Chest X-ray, AP view. Patient: 54 years old, sex M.
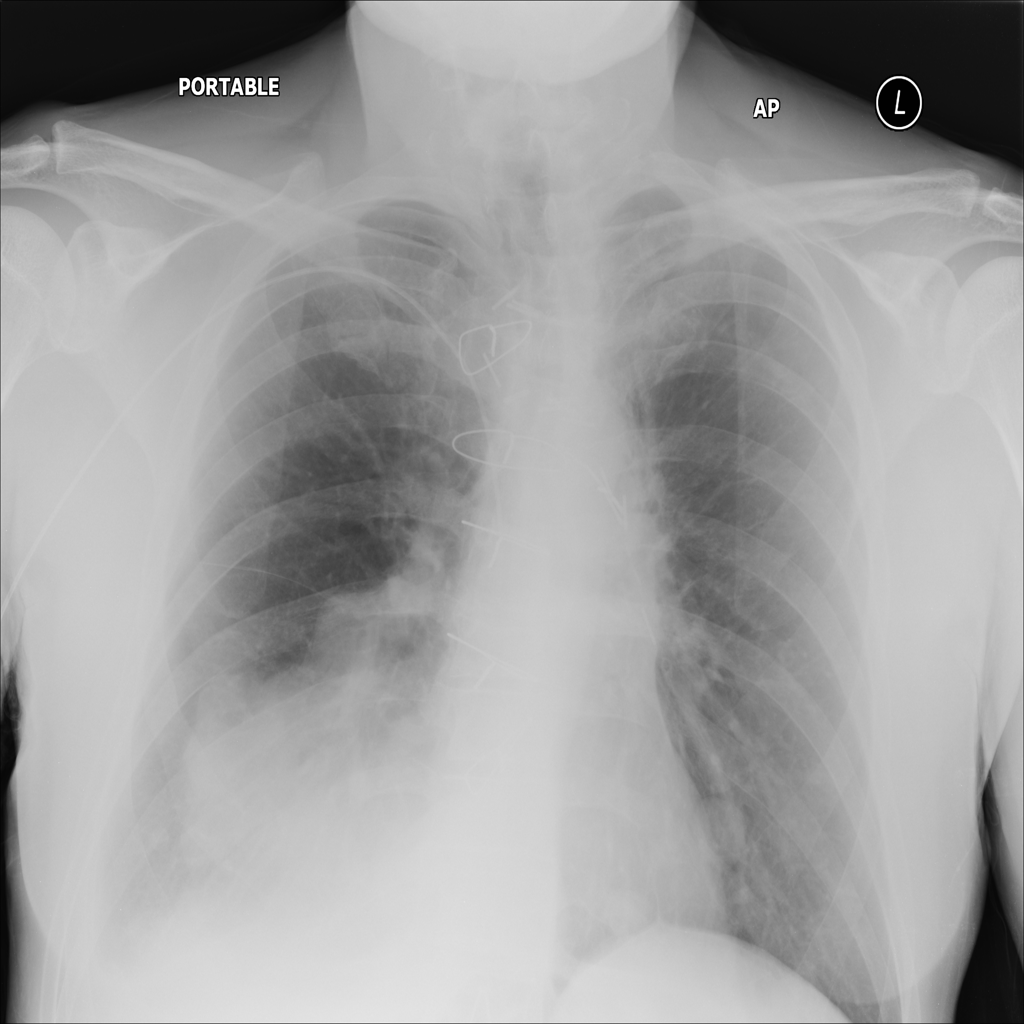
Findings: Nodule